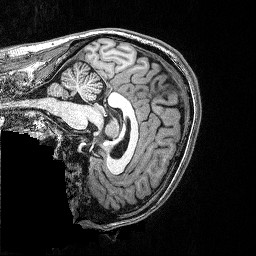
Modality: T1w
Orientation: sagittal
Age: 40
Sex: male
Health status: healthy
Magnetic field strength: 3 T
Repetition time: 2.53 s
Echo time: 0.00331 s